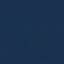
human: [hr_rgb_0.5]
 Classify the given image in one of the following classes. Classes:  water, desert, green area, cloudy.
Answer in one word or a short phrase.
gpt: water